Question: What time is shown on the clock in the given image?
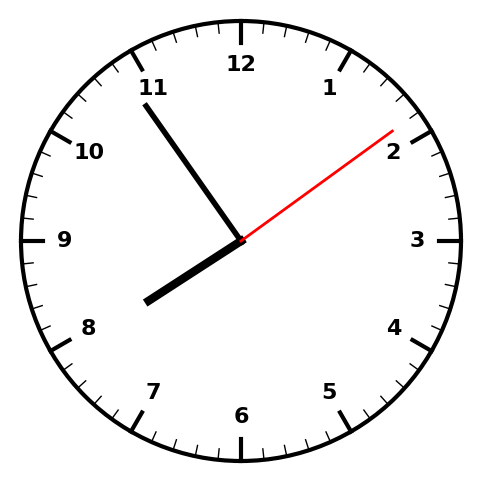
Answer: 07:54:09